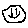
Label: smiley face